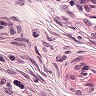
Metastatic tissue present: no